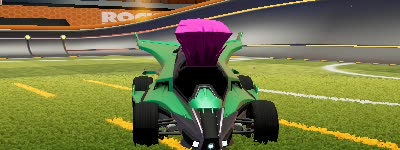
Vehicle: aftershock